Question: I have 'table-A', I want to select date range from '2016-06-25' and '2016-06-26' to find the difference in name.
Based on the pic the result should be like that:
'''
2016-06-26 joe 40
'''
I guess the query some thing like that:
'''
SELECT * FROM '2g'
WHERE 'Date' between '2016-06-25' AND 'Date' '2016-06-26'
and ('name' != 'name')
'''

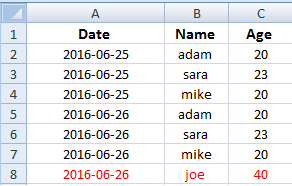
Answer: Please use My SQL query hope this work for you.
'''
with x as (select *,k = COUNT(*)
over(PARTITION BY Name,Age )
from 2g)
select [Date]
,[Name]
,[Age] from x
where k <= 1 and Date between '2016-06-25' AND '2016-06-26'
'''
<URL>